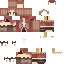
A female human skin with medium skin, wearing brown long hair dressed in a blue hoodie and black pants, featuring a closed mouth.